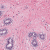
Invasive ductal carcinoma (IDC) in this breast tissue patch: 0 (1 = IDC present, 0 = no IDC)